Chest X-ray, PA view. Patient: 81 years old, sex F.
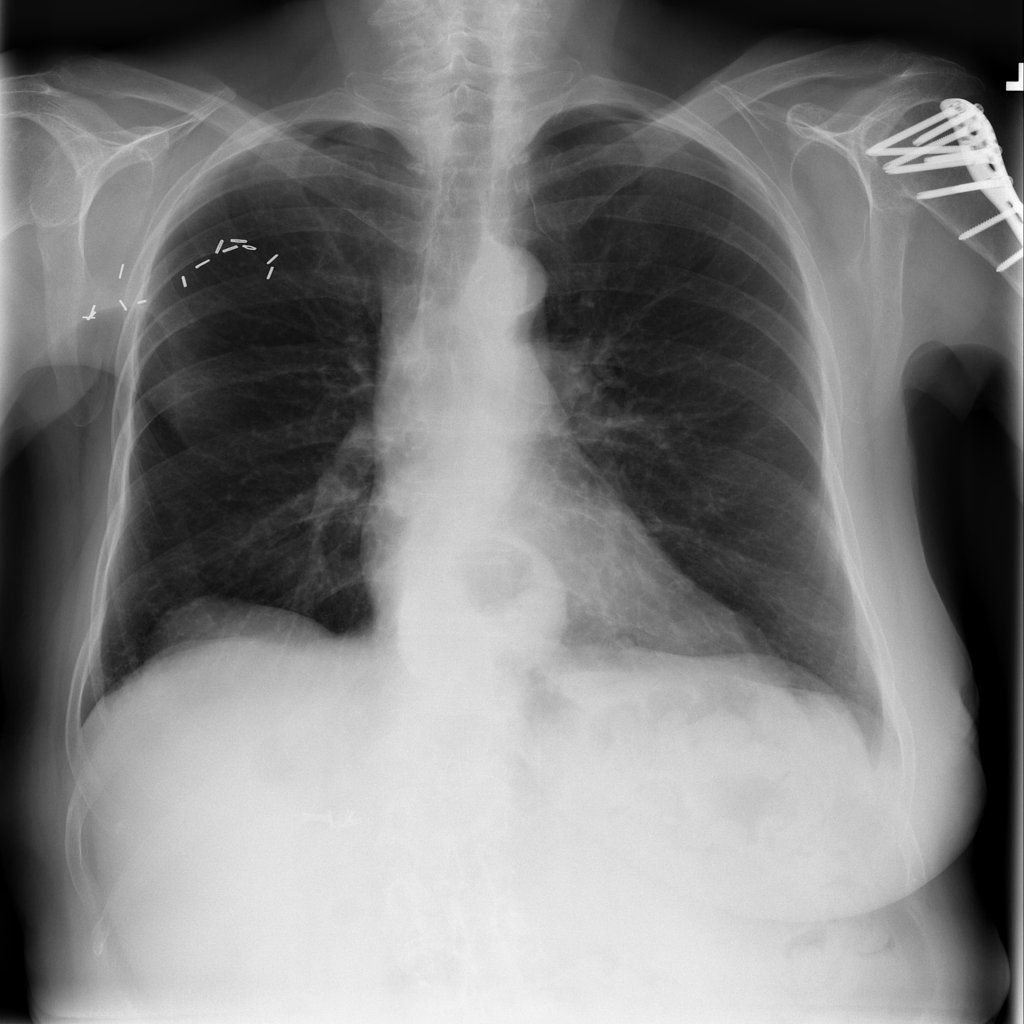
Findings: Hernia